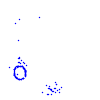
Particle: proton